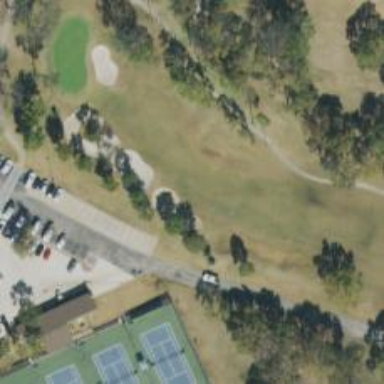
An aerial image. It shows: Golf hole.